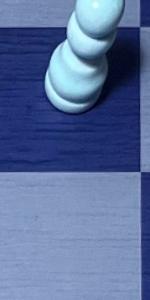
Label: Empty